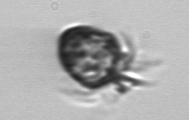
Label: Ciliophora